Question: Following webglacademy 5th tutorial at creating textures (<URL>, the point is to load the texture on the cube object which works, kinda.
Look at the result -
Can anyone tell me why the texture looks like this while it should be fit perfectly on cube side?
Demo here - <URL>
Texture used - <URL>
Code - <URL> (Texture gets loaded in f_IniatializeTextures function [line 209] which uses f_GetTexture function [line 255] to load the texture and the texture is thrown into stream at f_Animate function [line 427]
Vertex and fragment can be found in function f_InitializeShaders [line 215]
'''
base.m_ShaderVertex = [
"attribute vec3 position;", // The position of the point.
"uniform mat4 Pmatrix;", // Projection matrix.
"uniform mat4 Vmatrix;", // Movement matrix from object reference to view reference.
"uniform mat4 Mmatrix;", // Movement matrix.
"attribute vec2 uv;",
"varying vec2 vUV;",
"void main(void) {",
"gl_Position = Pmatrix * Vmatrix * Mmatrix * vec4(position, 1.0);",
"vUV = uv;", // Set color.
"}"
].join("
");
base.m_ShaderFragment = [
"precision mediump float;",
"uniform sampler2D sampler;",
"varying vec2 vUV;",
"void main(void) {",
"gl_FragColor = texture2D(sampler, vUV);", // Assign the color to pixel with total opaque.
"}"
].join("
");
'''
Thanks.
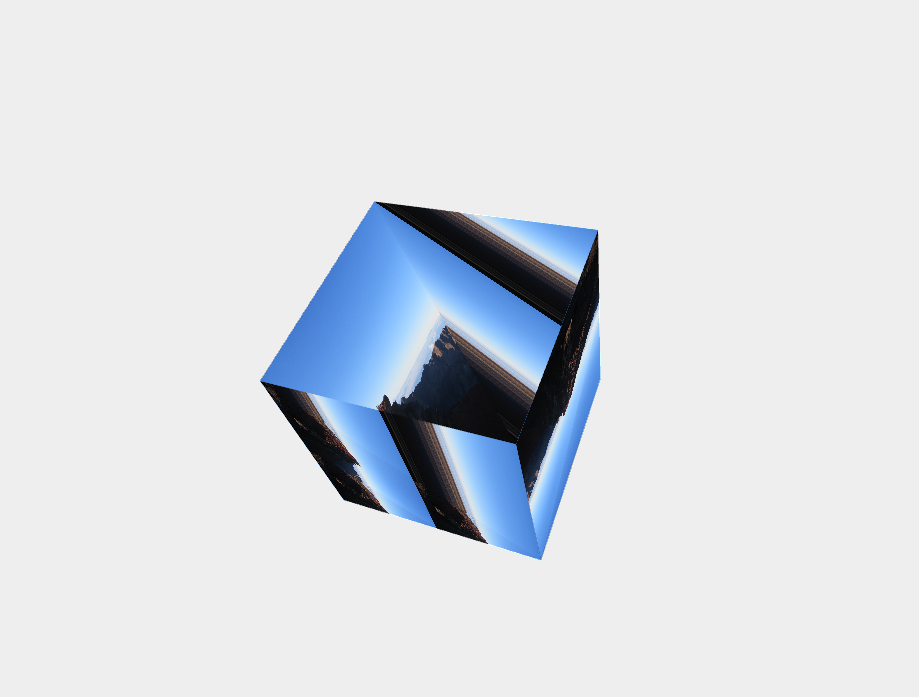
Answer: Your vertex buffer is not setup correctly. Just follow tutorial's code:
'''
var cube_vertex=[
-1,-1,-1, 0,0,
1,-1,-1, 1,0,
1, 1,-1, 1,1,
-1, 1,-1, 0,1,
-1,-1, 1, 0,0,
1,-1, 1, 1,0,
1, 1, 1, 1,1,
-1, 1, 1, 0,1,
-1,-1,-1, 0,0,
-1, 1,-1, 1,0,
-1, 1, 1, 1,1,
-1,-1, 1, 0,1,
1,-1,-1, 0,0,
1, 1,-1, 1,0,
1, 1, 1, 1,1,
1,-1, 1, 0,1,
-1,-1,-1, 0,0,
-1,-1, 1, 1,0,
1,-1, 1, 1,1,
1,-1,-1, 0,1,
-1, 1,-1, 0,0,
-1, 1, 1, 1,0,
1, 1, 1, 1,1,
1, 1,-1, 0,1
'''
];
First 3/5 values in each row are used for vertex's position, and other two values for its UV coord. You have some extra values for UVs that mess up the rest.
This part of the code takes care of the offset inside the buffer (last param):
'''
GL.vertexAttribPointer(_position, 3, GL.FLOAT, false, 4*(3+2), 0) ;
GL.vertexAttribPointer(_uv, 2, GL.FLOAT, false, 4*(3+2), 3*4) ;
'''
EDIT:
From <URL>:
Assign the WebGLBuffer object currently bound to the ARRAY_BUFFER target to the vertex attribute at the passed index. Size is number of components per attribute. Stride and offset are in units of bytes. Passed stride and offset must be appropriate for the passed type and size or an INVALID_OPERATION error will be generated; see Buffer Offset and Stride Requirements. If offset is negative, an INVALID_VALUE error will be generated. If no WebGLBuffer is bound to the ARRAY_BUFFER target, an INVALID_OPERATION error will be generated. In WebGL, the maximum supported stride is 255; see Vertex Attribute Data Stride.
Last two params are used when you pack multiple attributes into same buffer, as in your example.
Stride (second param from the end) tells you how much byte data is there per vertex, which is 5 values, times 4 bytes per value = 20.
Offset tells you what's the byte offset inside those per-vertex values that are to be bound to certain VBO.
In your example you can see:
'''
[pos] [pos] [pos] [uv] [uv]
[4B ] [4B ] [4B ] [4B] [4B]
[ 12B ] [ 8B ]
'''
So you want position to be on every 20*i+0 bytes in the buffer, and your UVs to be on every 20*i + 3*4 bytes in the buffer. And that is where 0 and 3*4 come from.